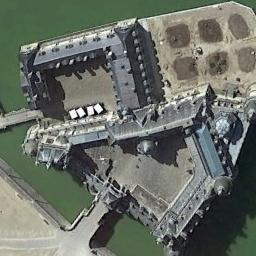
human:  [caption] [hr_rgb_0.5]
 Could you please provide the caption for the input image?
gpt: The grass is around the palace .

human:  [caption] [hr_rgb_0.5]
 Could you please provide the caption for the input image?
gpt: The palace has courtyards and an open area and the palace is surrounded by the waters .

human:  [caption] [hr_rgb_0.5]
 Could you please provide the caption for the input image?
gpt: The palace is on the open place surrounded by water .

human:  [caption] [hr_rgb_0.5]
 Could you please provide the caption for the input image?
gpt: There is a wide road in front of the palace .

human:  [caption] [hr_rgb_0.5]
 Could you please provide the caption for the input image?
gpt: The black palace is on a green lake .